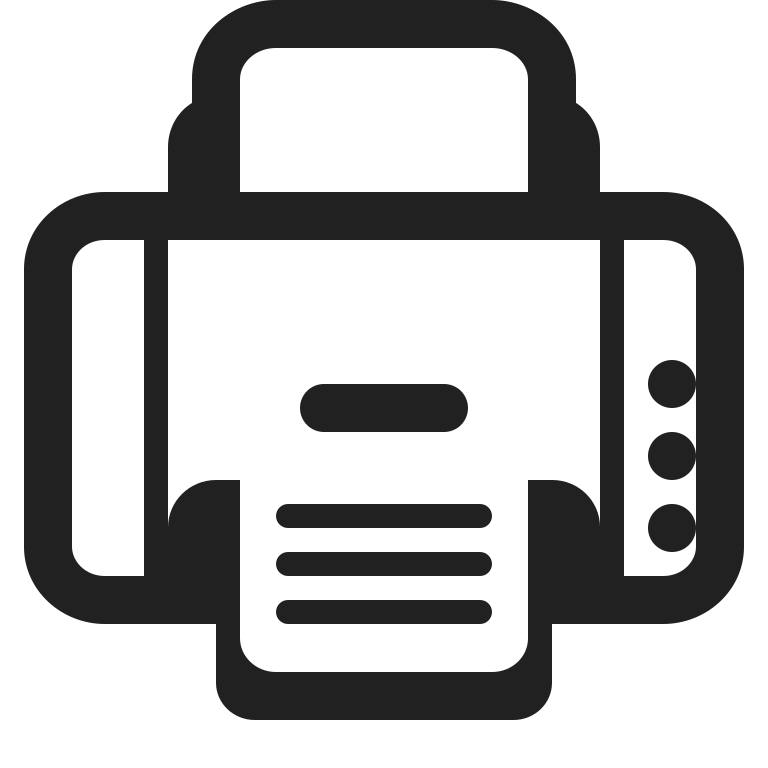
printer high contrast